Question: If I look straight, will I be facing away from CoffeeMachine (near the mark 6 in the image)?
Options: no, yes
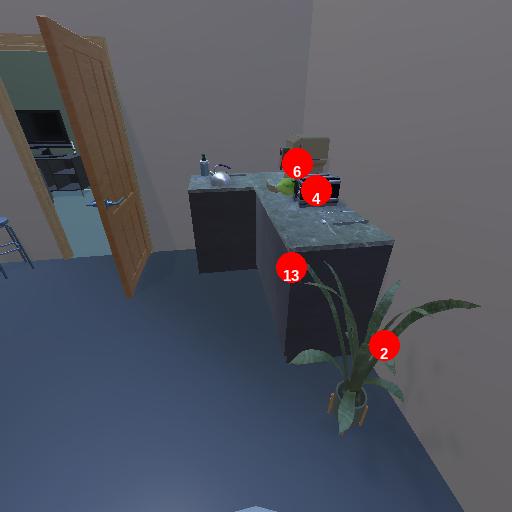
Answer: no